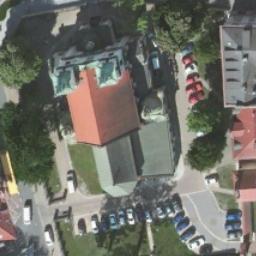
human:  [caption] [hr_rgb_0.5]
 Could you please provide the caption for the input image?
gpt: This is a church with a tower on the roof .

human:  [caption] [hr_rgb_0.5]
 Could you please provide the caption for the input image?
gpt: The church with two green towers and the rest of the church has an orange sloping roof .

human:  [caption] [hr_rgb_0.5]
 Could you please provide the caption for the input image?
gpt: An orange-red and grey prismatic roof, A church with a green tower roof on the main house, Roads and cars, Trees around it .

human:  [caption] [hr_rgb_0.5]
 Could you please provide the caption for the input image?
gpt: There is a church with red roof next to some trees and cars .

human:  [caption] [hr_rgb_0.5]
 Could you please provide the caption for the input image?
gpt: A church with a red roof is beside some lawns and trees .